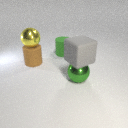
large brown rubber cylinder to the left of large green metal sphere